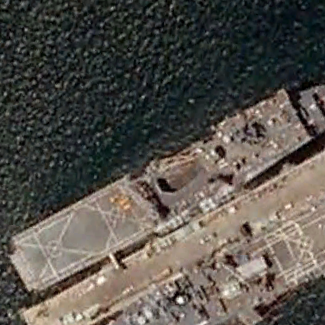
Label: combat